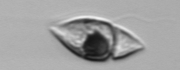
Label: Amphidinium